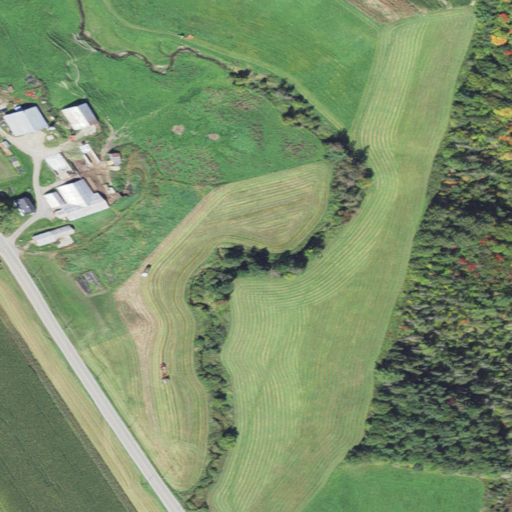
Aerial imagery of valley in Vermont named Squabble Hollow containing pasture, mixed forest, woody wetlands, low intensity development, medium intensity development, open development, high intensity development, and evergreen forest